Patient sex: M
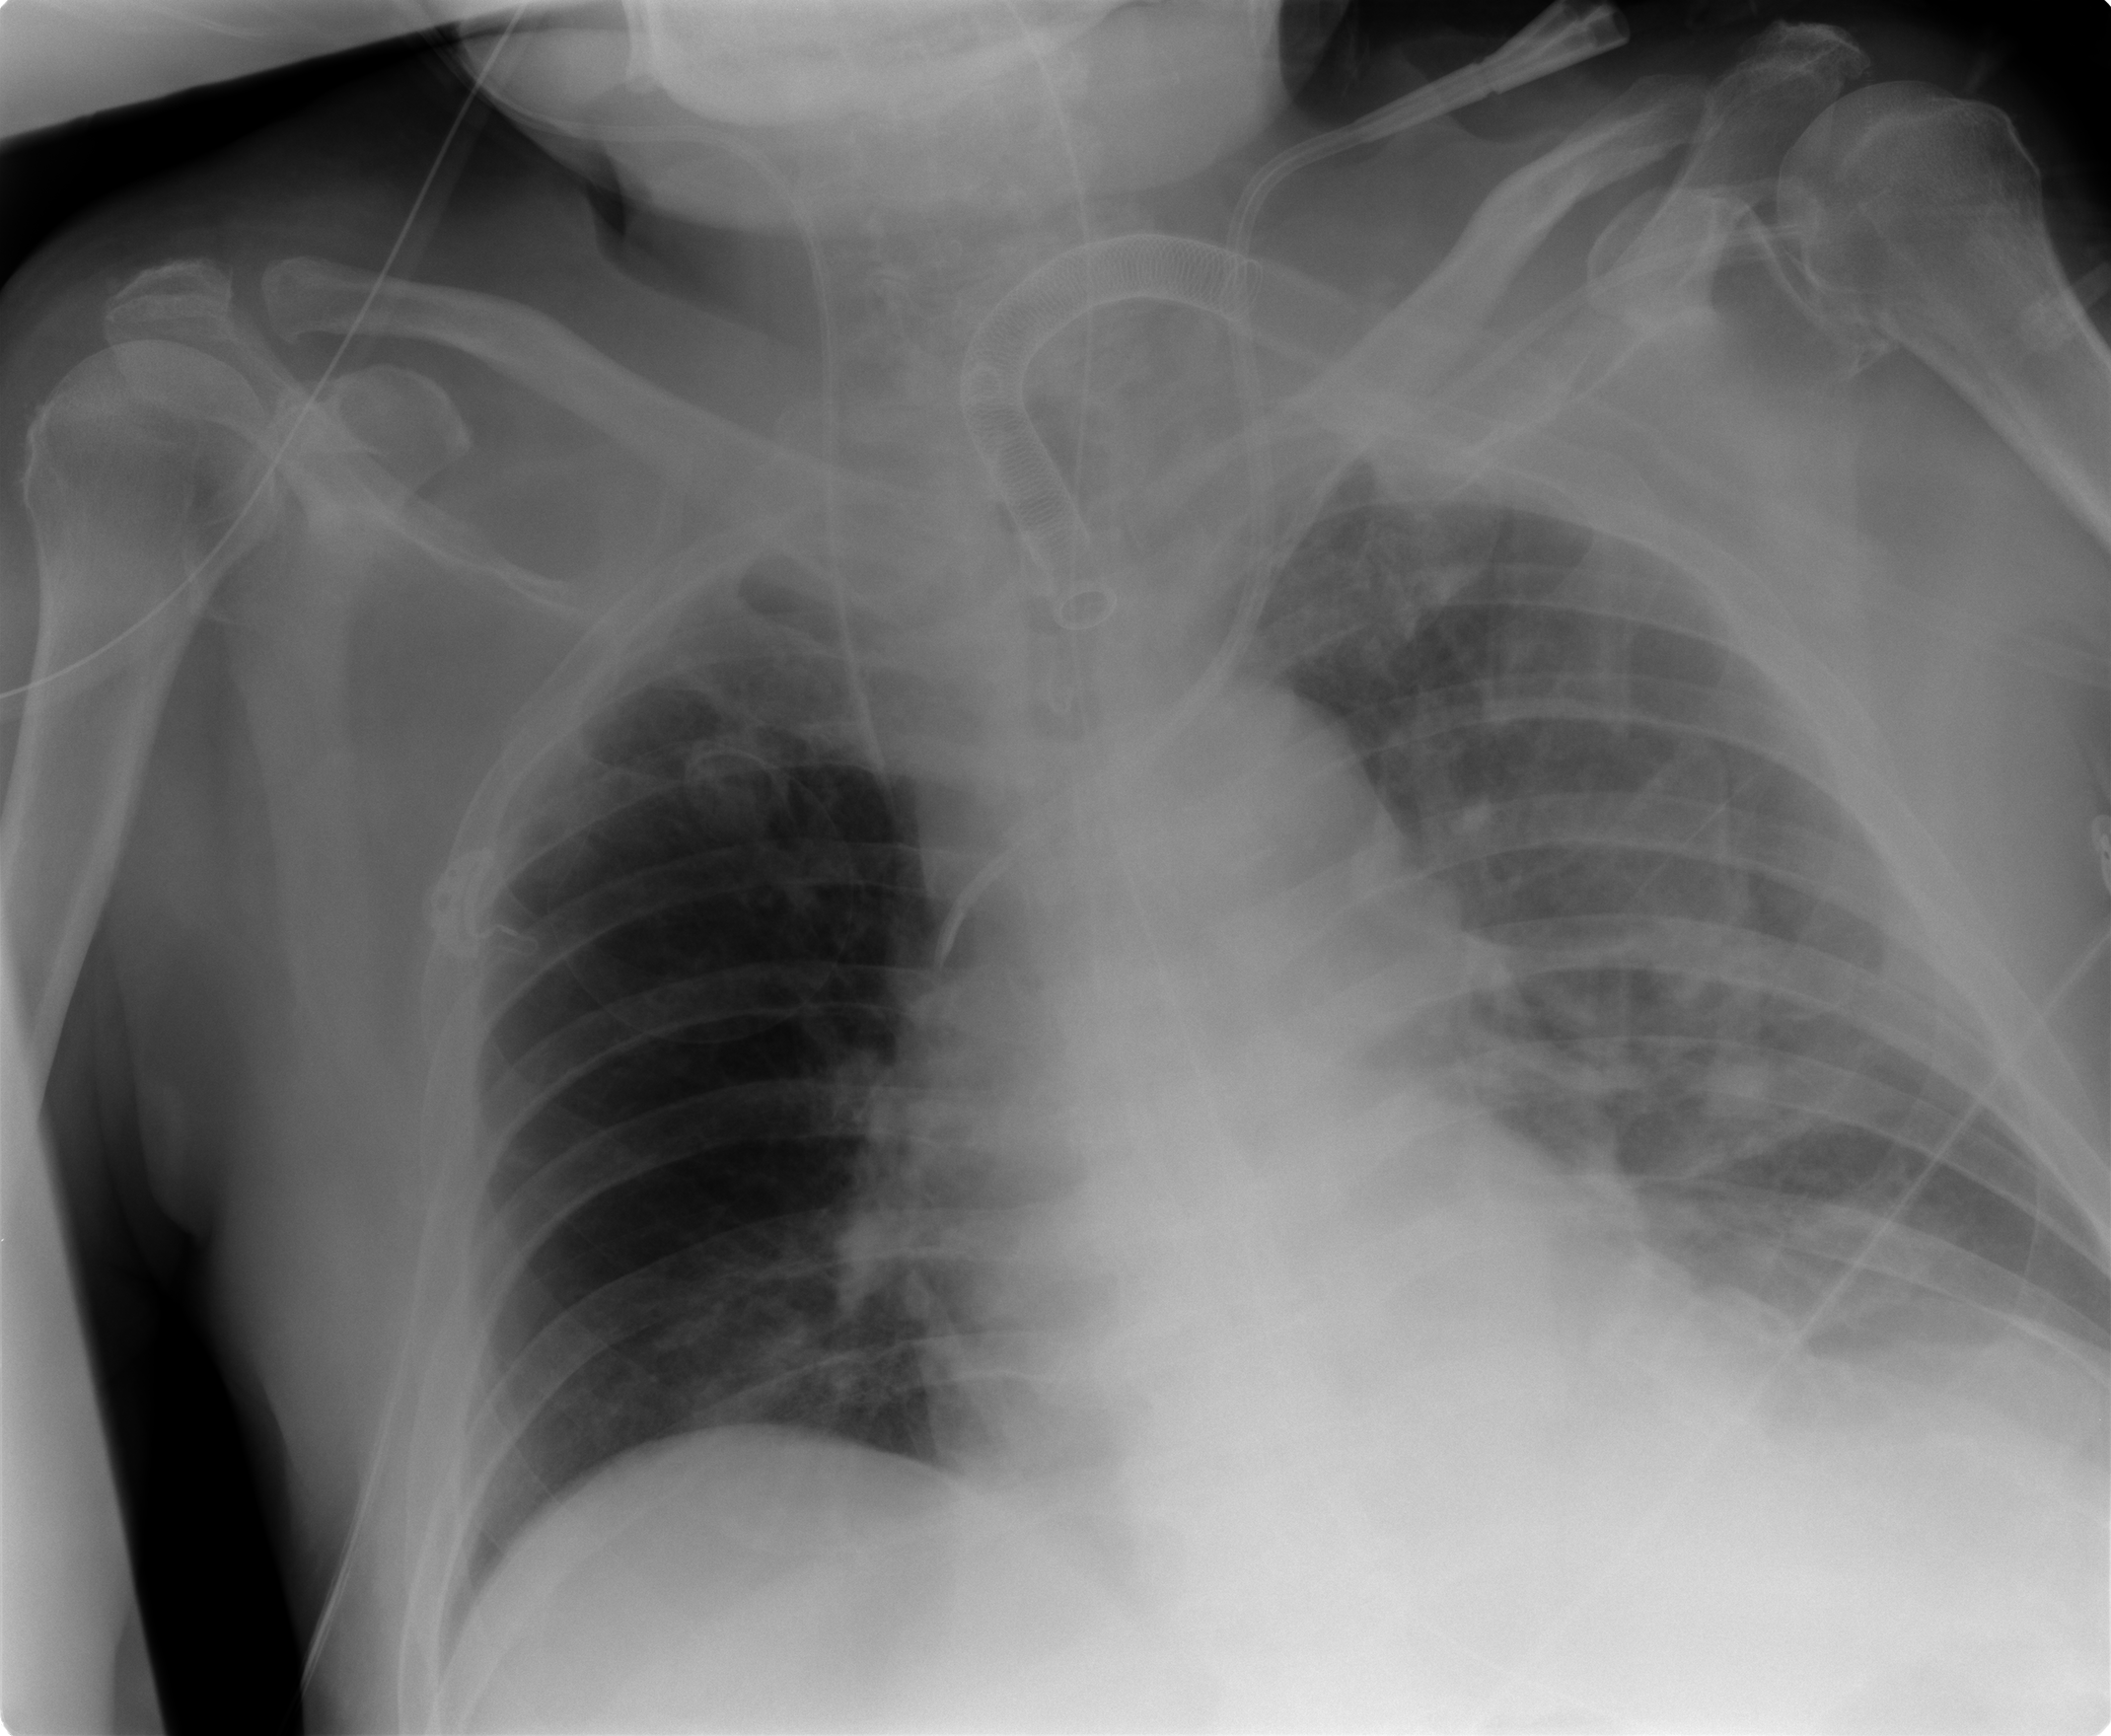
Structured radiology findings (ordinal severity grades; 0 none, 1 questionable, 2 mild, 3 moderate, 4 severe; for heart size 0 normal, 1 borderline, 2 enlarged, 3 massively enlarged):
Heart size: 1
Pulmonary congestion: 0
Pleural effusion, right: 0
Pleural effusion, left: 2
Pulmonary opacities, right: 0
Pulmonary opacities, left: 1
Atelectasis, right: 2
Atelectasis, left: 2